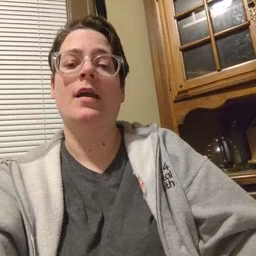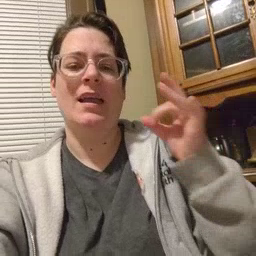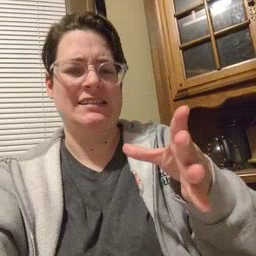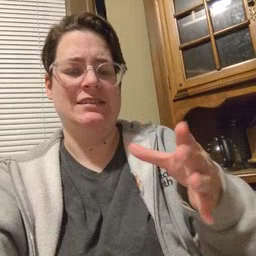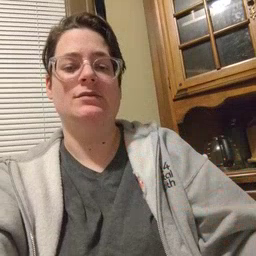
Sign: hate